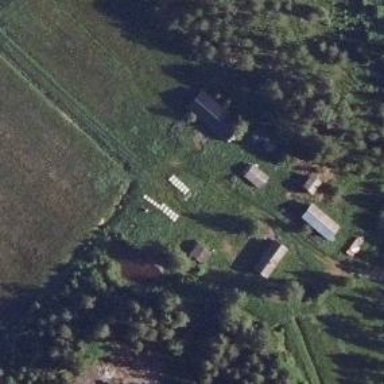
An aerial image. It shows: Farm.